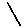
Label: line